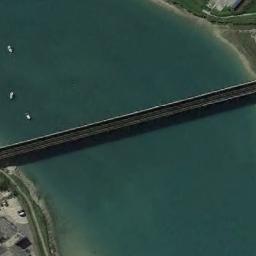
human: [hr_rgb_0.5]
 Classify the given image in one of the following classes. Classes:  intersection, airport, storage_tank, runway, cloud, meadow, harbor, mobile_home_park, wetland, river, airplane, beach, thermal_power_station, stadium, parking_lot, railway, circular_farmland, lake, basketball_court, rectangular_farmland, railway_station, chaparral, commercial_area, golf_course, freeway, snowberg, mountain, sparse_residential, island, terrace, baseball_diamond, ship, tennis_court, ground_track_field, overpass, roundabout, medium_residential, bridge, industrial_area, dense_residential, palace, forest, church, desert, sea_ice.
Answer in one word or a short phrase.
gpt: bridge